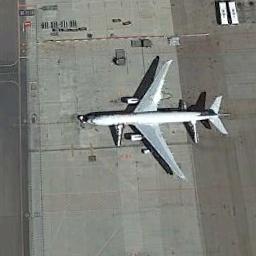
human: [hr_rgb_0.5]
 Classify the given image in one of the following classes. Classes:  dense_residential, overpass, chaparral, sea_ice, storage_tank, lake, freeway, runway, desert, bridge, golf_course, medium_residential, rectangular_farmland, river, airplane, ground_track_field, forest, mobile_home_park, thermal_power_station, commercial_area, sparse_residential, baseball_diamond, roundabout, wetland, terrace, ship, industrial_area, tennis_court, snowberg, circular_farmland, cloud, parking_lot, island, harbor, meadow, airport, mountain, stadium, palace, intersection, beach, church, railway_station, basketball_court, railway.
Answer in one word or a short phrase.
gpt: airplane